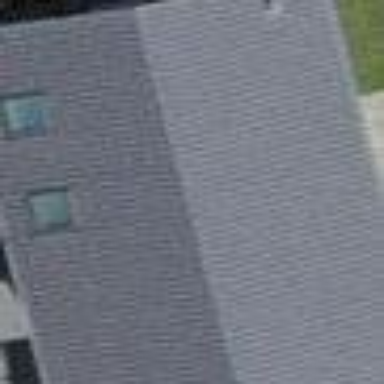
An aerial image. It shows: Building with tile roof.